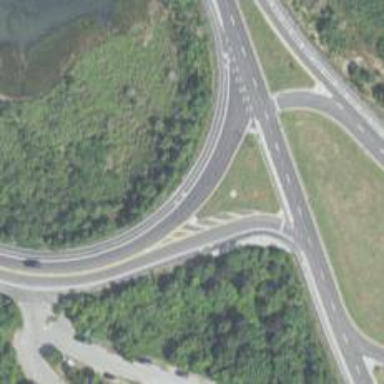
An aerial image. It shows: Secondary link road.